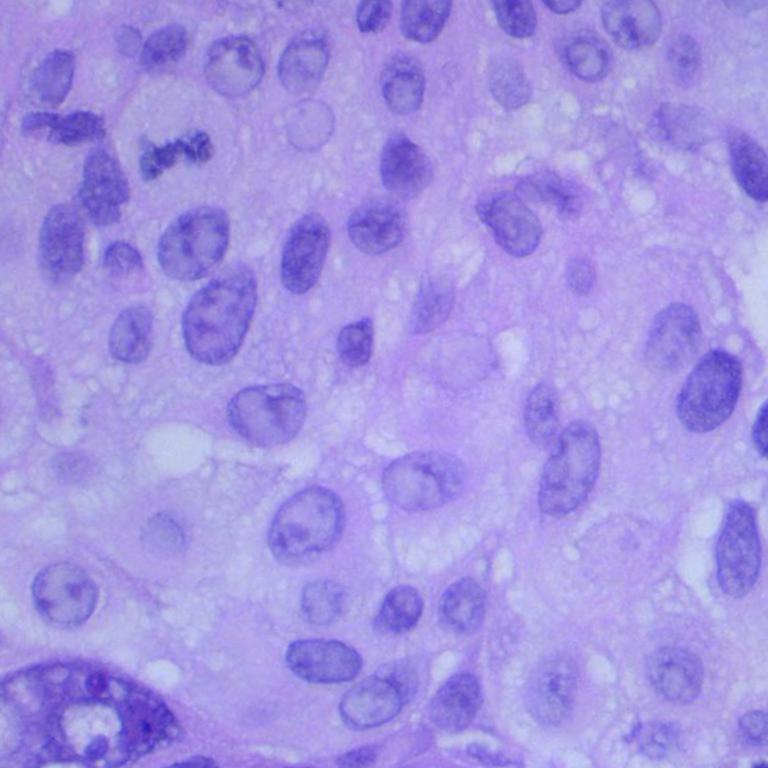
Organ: lung
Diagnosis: squamous carcinomas